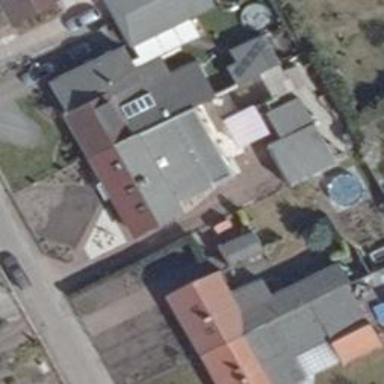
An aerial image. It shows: Semi-detached house.